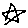
Label: star